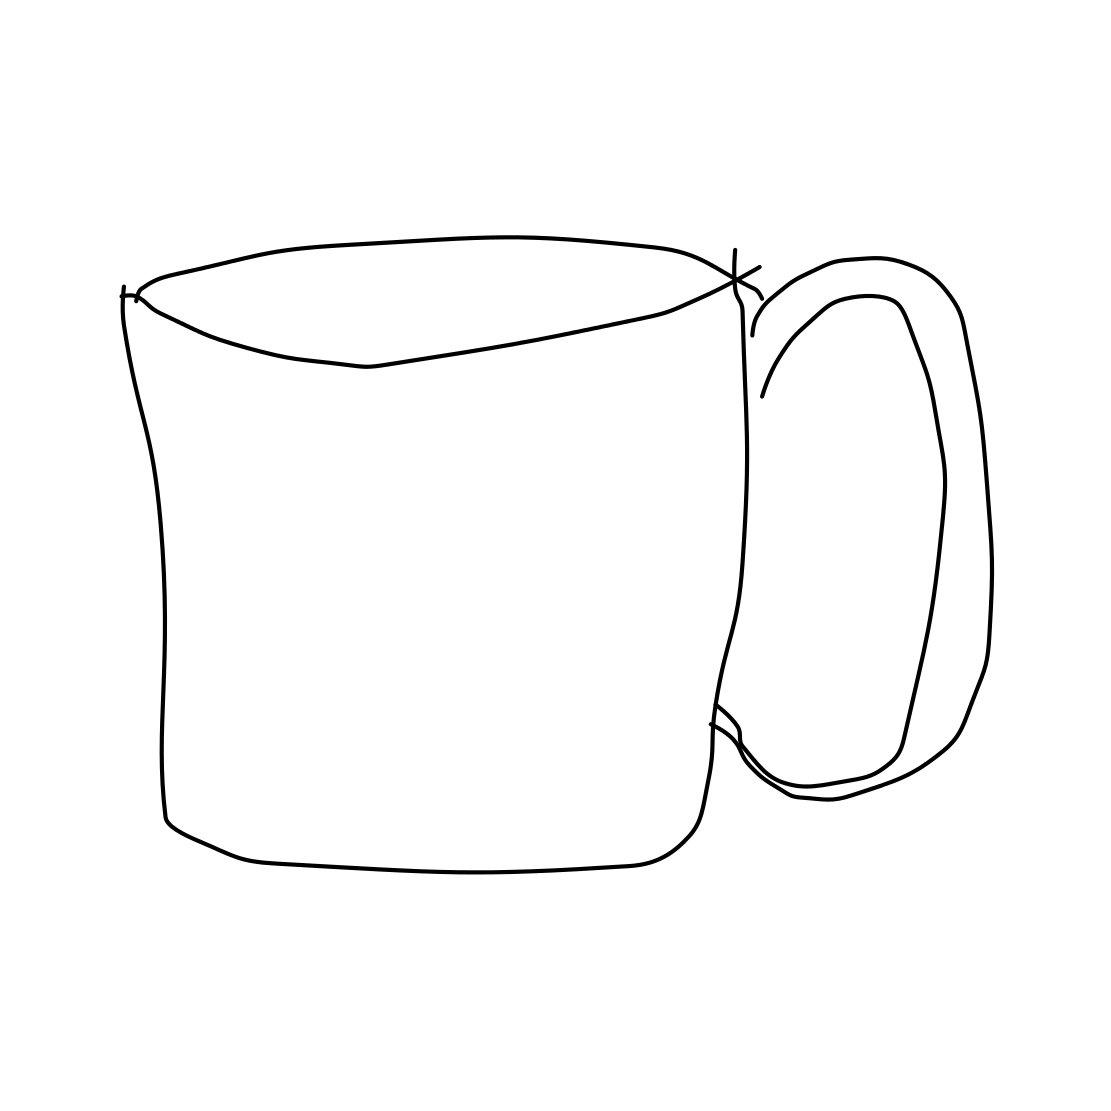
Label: mug